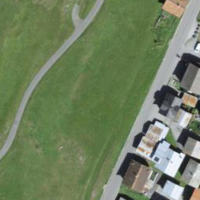
EUNIS habitat code: 24
Species observed at this site:
Pica pica